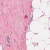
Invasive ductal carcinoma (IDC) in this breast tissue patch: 0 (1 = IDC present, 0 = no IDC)